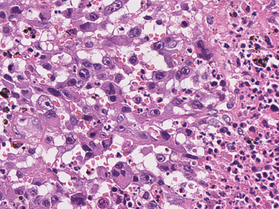
Tumor epithelial tissue: yes
Tumor-associated stroma tissue: no
Normal tissue: no